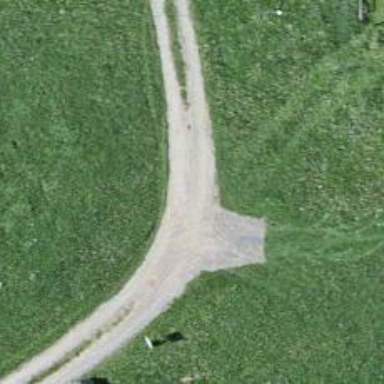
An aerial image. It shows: Service road with unpaved surface.